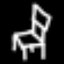
Label: chair